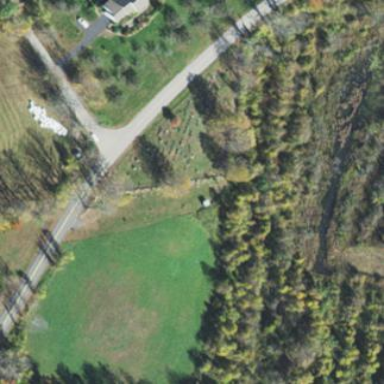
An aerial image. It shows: Cemetery with historical significance.